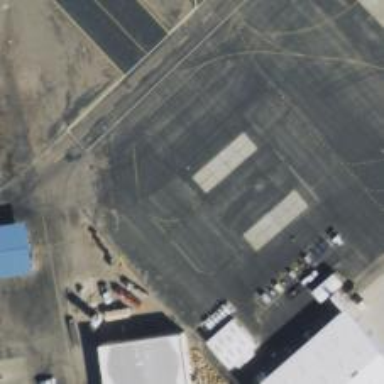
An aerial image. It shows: View of taxiway at the airport.